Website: home-depot
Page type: customer-info-address
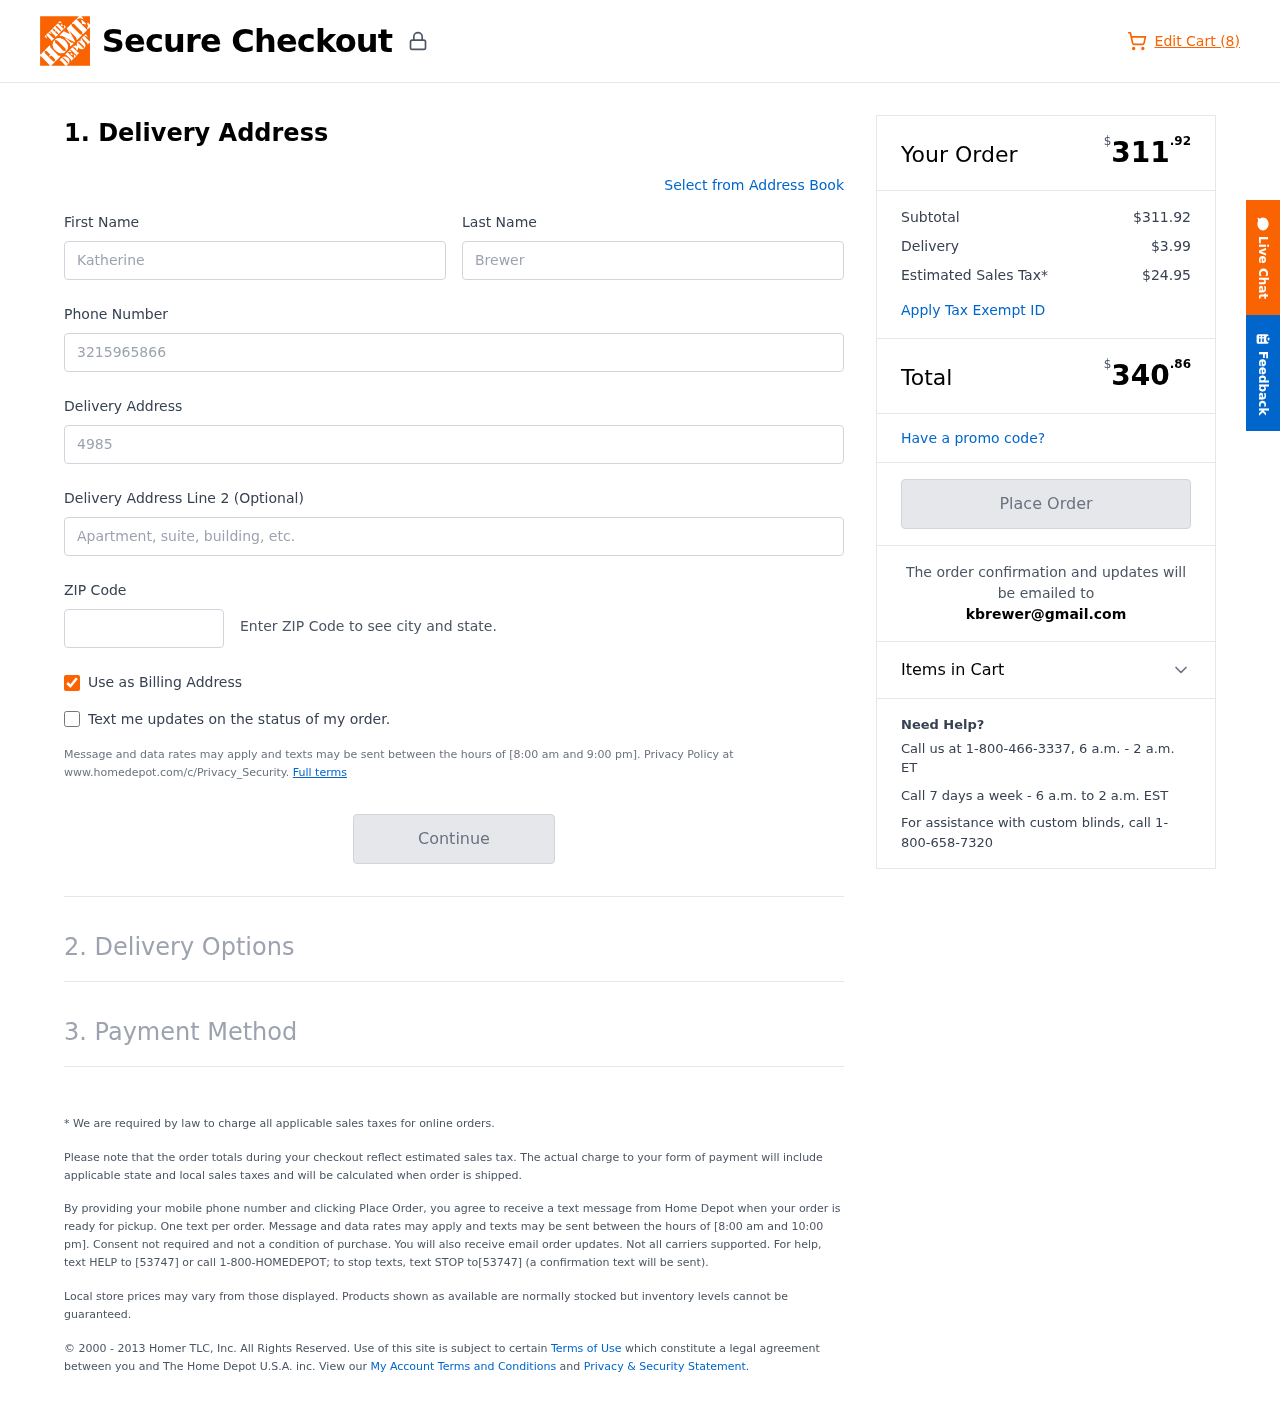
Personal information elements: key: PII_EMAIL
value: kbrewer@gmail.com
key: PII_FIRSTNAME
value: Katherine
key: PII_LASTNAME
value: Brewer
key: PII_PHONE
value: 3215965866
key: PII_POSTCODE
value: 40927
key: PII_STREET
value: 4985 Christine Views
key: PII_STREET2
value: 7211 Anderson Crossroad Apt. 239
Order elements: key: ORDER_NUM_ITEMS
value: Edit Cart (8)
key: ORDER_SUBTOTAL_HEADER
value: $311.92
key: ORDER_SUBTOTAL
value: $311.92
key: ORDER_SHIPPING_COST
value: $3.99
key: ORDER_TAX
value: $24.95
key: ORDER_TOTAL2
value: $340.86